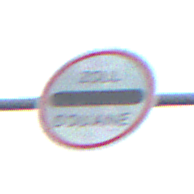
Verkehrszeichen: Zollstelle
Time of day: Midday
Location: Outdoor (Suburban)
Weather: Overcast
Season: NotSpecified
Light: Natural